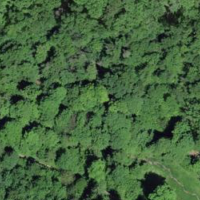
EUNIS habitat code: 41
Species observed at this site:
Lathyrus vernus
Pulmonaria obscura